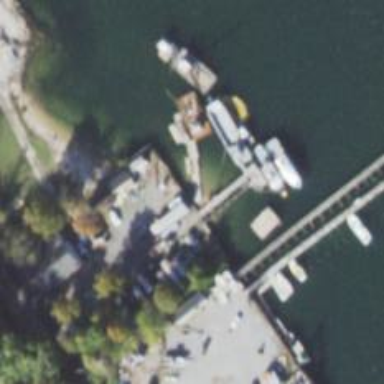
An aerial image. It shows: Man-made pier.